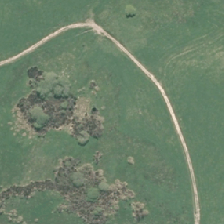
Land cover: herbaceous_freshwater_vege